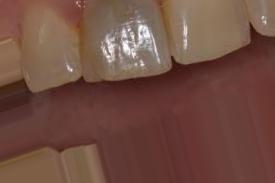
Condition: Tooth Discoloration